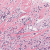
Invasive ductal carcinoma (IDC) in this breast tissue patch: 1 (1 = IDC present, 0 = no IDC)